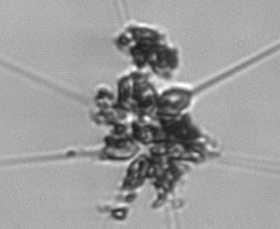
Label: Asterionellopsis_glacialis